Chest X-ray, PA view. Patient: 56 years old, sex M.
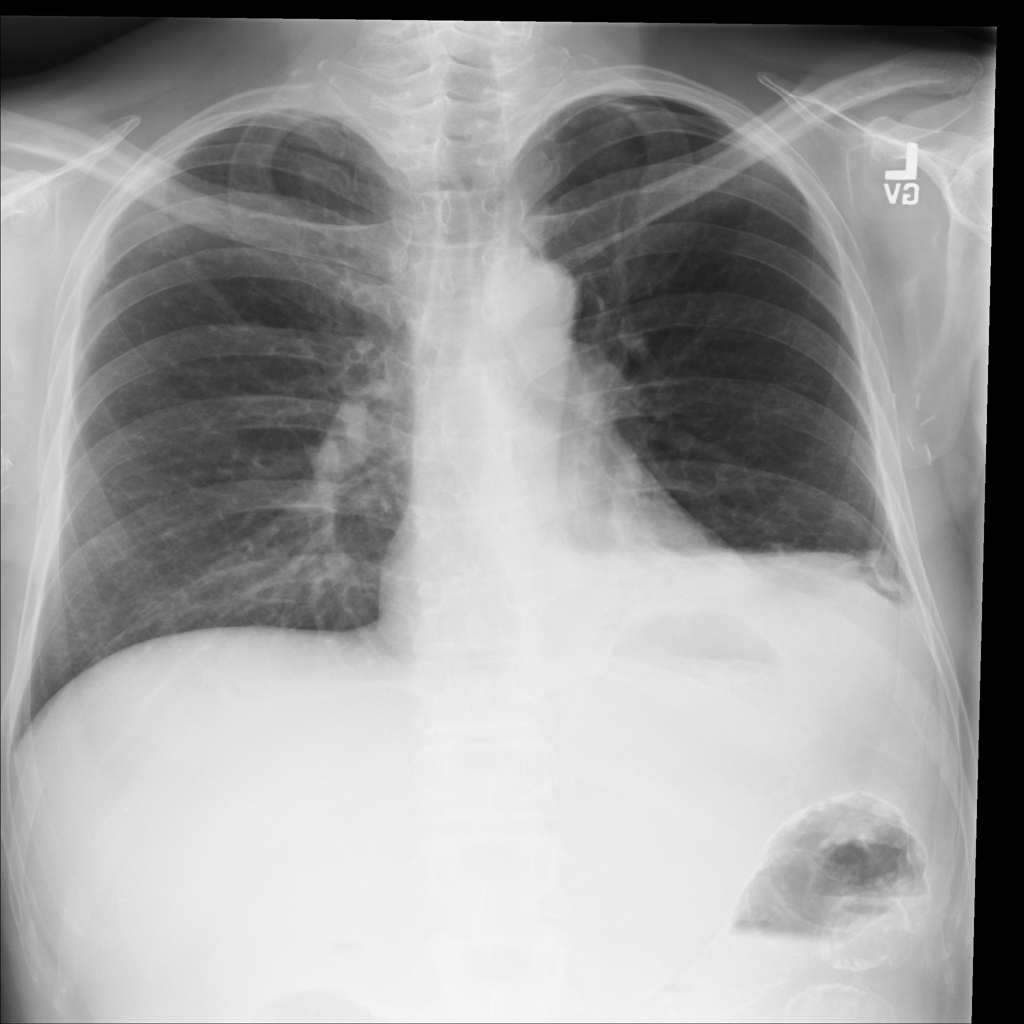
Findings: Effusion, Pneumothorax